Field crop: maize
Growth stage: 2
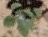
Species: chenopodium